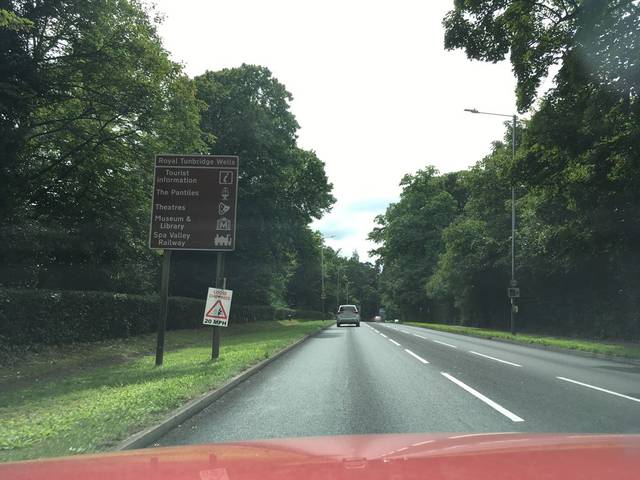
Region: United Kingdom
Coordinates: 51.138, 0.2887